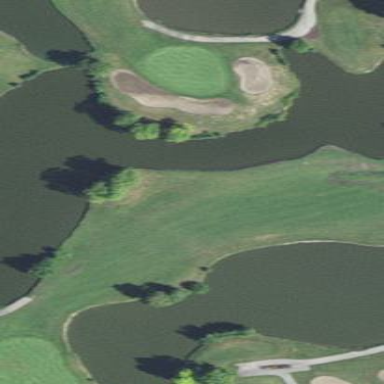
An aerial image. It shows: Well-maintained grassy area designated as golf fairway for the sport of golf. The grass is neatly mown.